Interaction volume radius: 5 \u00c5
Interaction volume height: 20 \u00c5
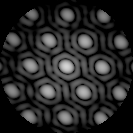
Disorder parameter: 0.06714